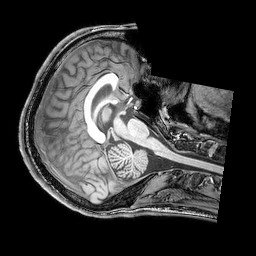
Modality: T1w
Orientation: axial
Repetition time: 0.00828 s
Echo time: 0.00388 s